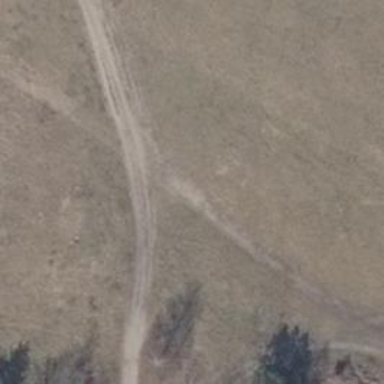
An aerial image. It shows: Sandy track road with grade4 tracktype.